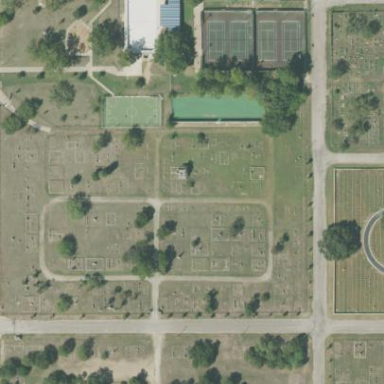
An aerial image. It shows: Cemetery.